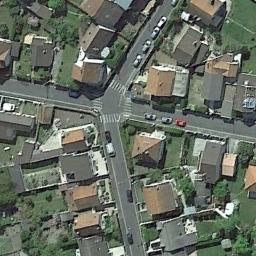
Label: intersection